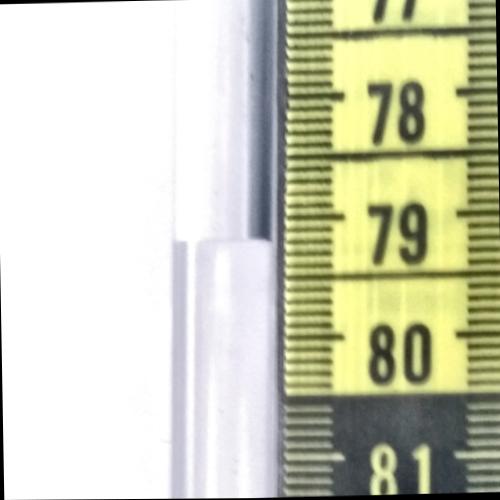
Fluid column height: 79.2 cm